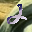
Label: 2